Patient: sex M, age 74
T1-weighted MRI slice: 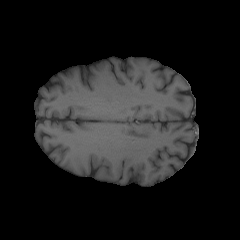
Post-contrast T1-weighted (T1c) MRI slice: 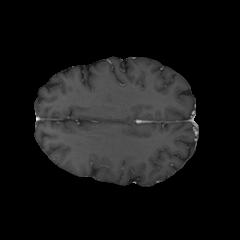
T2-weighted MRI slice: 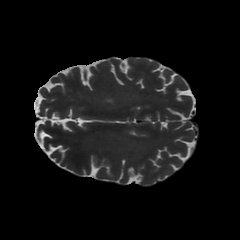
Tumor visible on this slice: no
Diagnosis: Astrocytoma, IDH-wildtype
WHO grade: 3